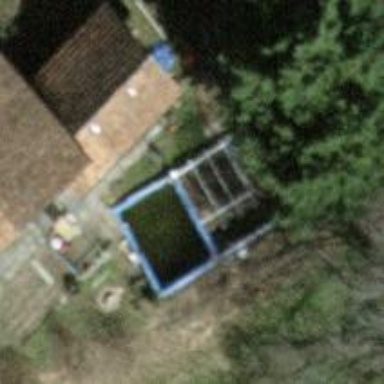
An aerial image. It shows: Swimming pool located in leisure land.